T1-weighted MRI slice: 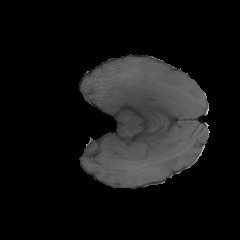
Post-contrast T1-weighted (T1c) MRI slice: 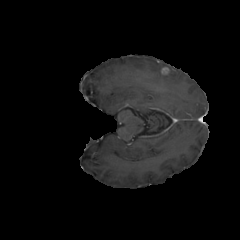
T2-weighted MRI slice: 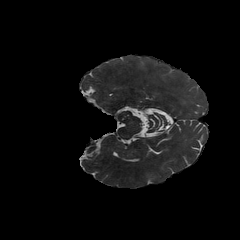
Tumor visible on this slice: yes